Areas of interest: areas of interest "Transportation stations"
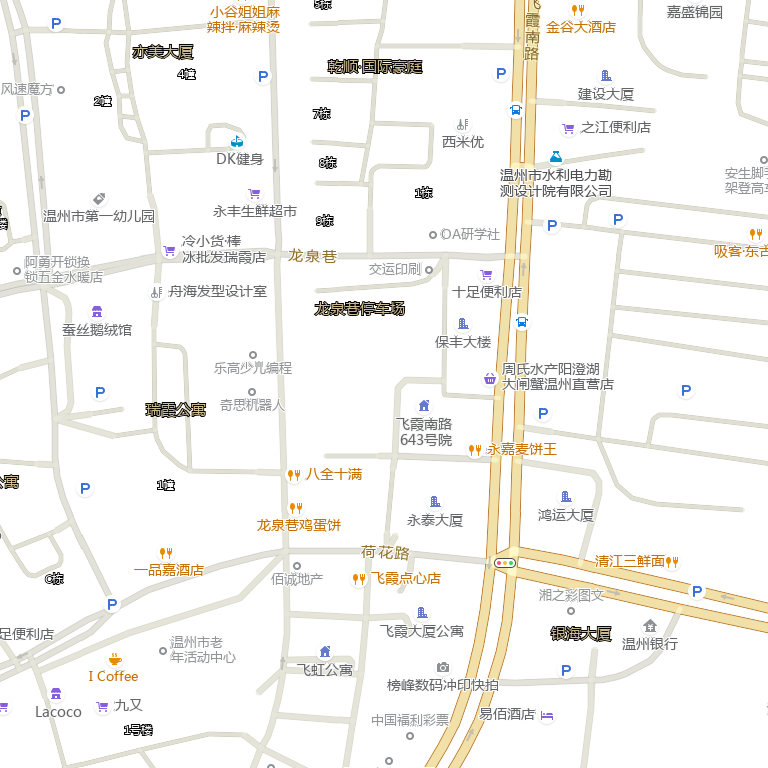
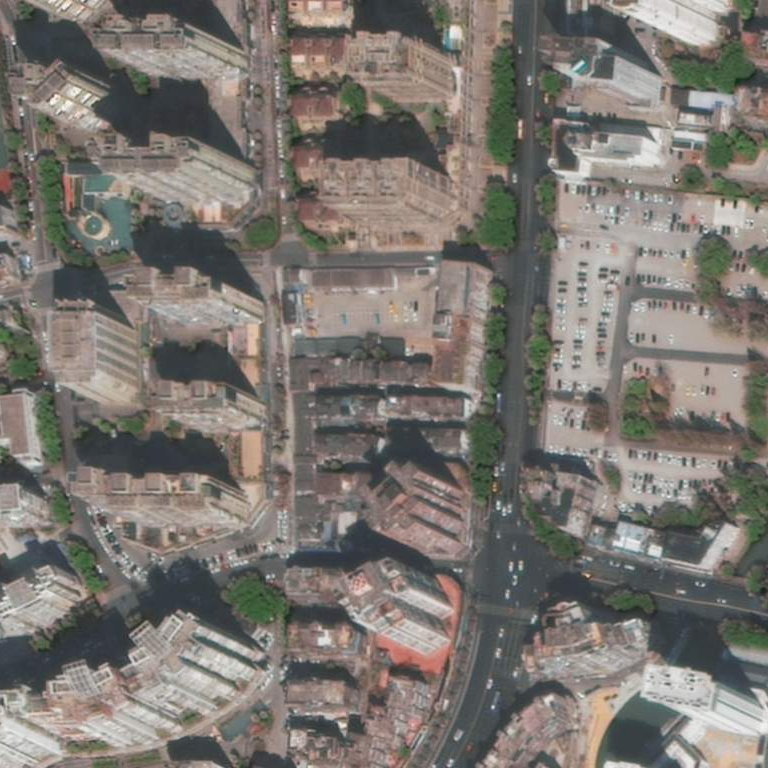